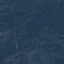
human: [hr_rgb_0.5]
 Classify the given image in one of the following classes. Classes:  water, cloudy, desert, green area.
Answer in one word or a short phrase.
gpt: green area